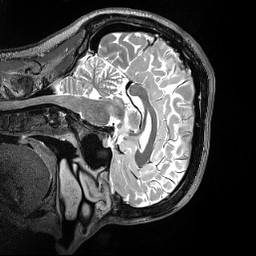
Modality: T2w
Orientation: sagittal